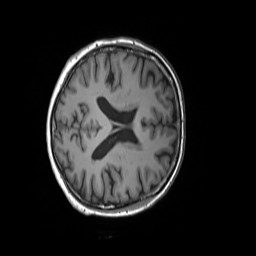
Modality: T1w
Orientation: axial
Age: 60
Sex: female
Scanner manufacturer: siemens
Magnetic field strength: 3 T
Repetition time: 1.55 s
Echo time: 0.00234 s